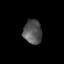
Tissue: prostate
Cell type: T cells
Senescence score: 0.7522
Nuclear area (px): 436
Mean DAPI intensity: 84.456